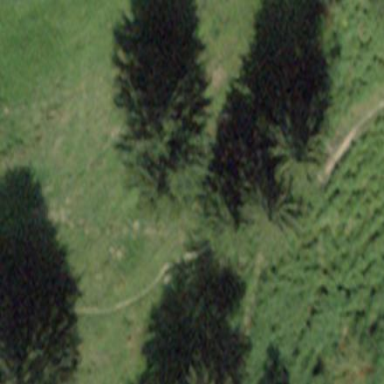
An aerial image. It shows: Forest area.